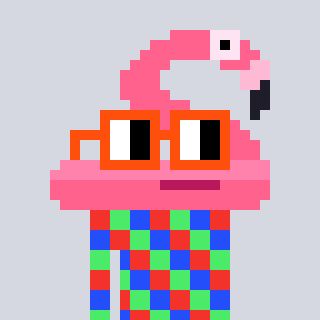
a pixel art character with square orange glasses, a flamingo-shaped head and a cold-colored body on a cool background